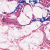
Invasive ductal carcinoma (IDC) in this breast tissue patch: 0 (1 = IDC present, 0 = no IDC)